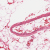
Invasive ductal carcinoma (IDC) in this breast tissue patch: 0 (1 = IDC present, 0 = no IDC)